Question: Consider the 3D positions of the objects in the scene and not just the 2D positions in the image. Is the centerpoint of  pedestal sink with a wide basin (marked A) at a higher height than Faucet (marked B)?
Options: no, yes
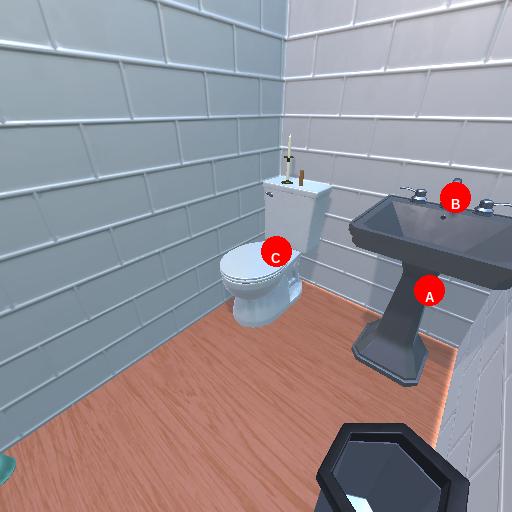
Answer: no